Question: I'm trying to create a method using the object type within my WCF WebService, but I get the following error :

'''
[ServiceContract]
public interface IService1
{
[OperationContract]
object GetTwoX(object yo);
}
'''
'''
public class Service1 : IService1
{
static public Dictionary<string, List<OPUSInfo>> cache;
public object GetTwoX(object yo)
{
return yo;
}
}
'''
Does somebody know how to pass Object type in ?
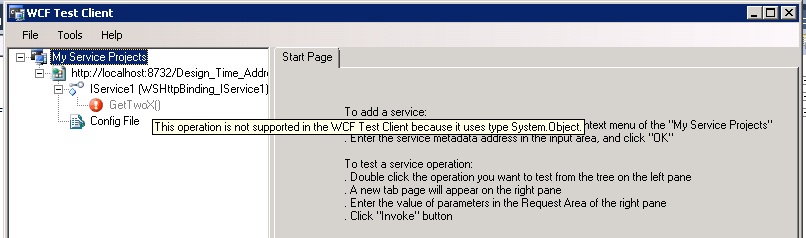
Answer: You can definitely create a method which takes and/or returns 'object', but as the error says, don't expect the simplistic Test Client to be able to do anything. Use a full-featured service testing application like <URL> to do that.